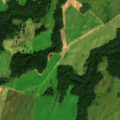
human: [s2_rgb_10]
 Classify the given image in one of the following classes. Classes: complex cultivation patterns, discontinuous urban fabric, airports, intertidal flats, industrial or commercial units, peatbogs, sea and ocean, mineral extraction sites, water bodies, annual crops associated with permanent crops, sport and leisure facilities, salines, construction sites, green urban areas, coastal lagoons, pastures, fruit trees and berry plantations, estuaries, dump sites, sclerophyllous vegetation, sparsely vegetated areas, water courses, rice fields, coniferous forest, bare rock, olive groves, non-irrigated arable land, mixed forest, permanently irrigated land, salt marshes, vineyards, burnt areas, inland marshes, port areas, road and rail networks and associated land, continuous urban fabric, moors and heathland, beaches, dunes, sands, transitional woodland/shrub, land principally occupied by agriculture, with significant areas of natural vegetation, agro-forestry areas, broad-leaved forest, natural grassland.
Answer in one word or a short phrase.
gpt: non-irrigated arable land, pastures, broad-leaved forest, transitional woodland/shrub